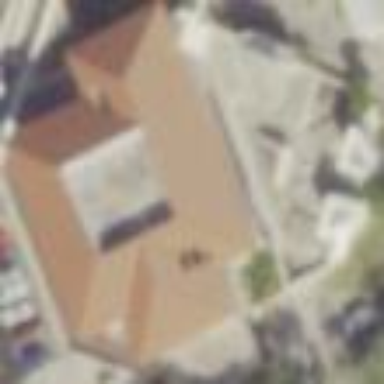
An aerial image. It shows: Hospital building.